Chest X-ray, PA view. Patient: 22 years old, sex M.
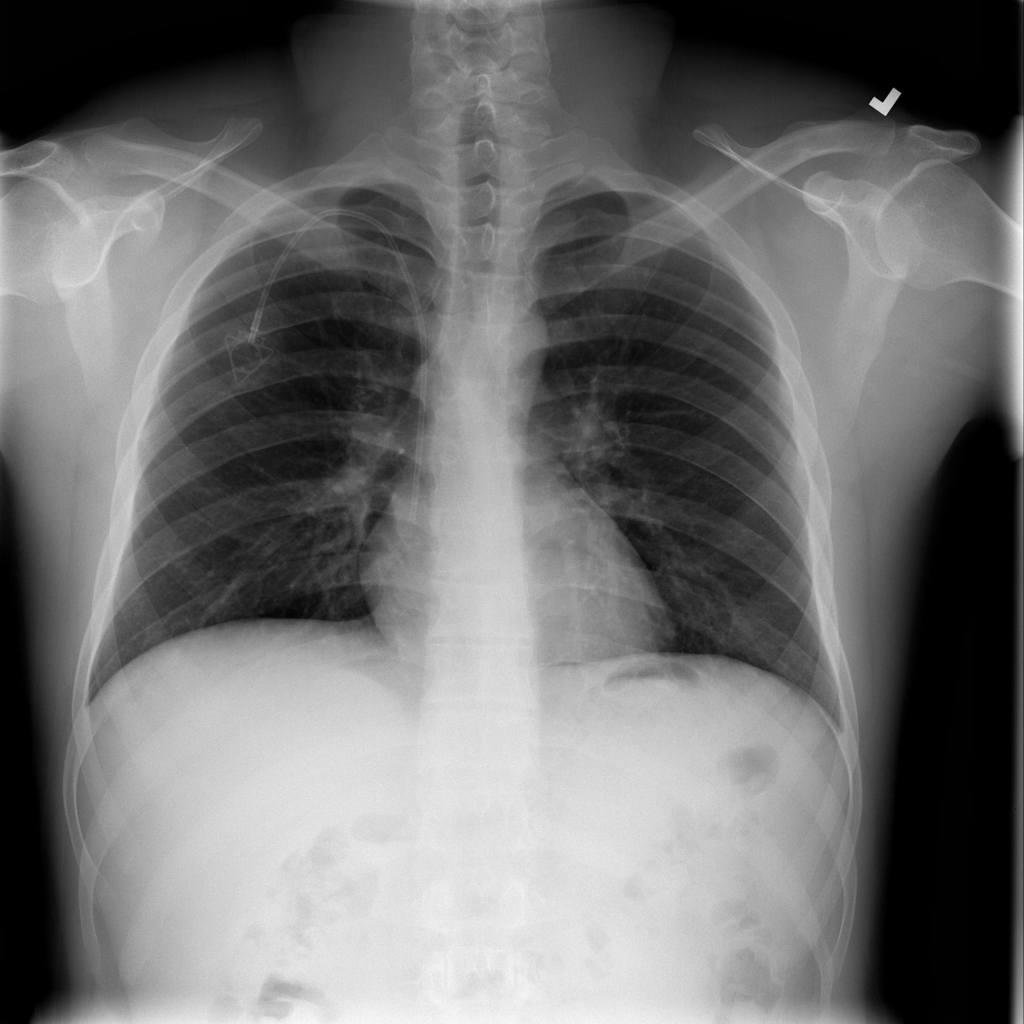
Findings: No Finding